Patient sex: F
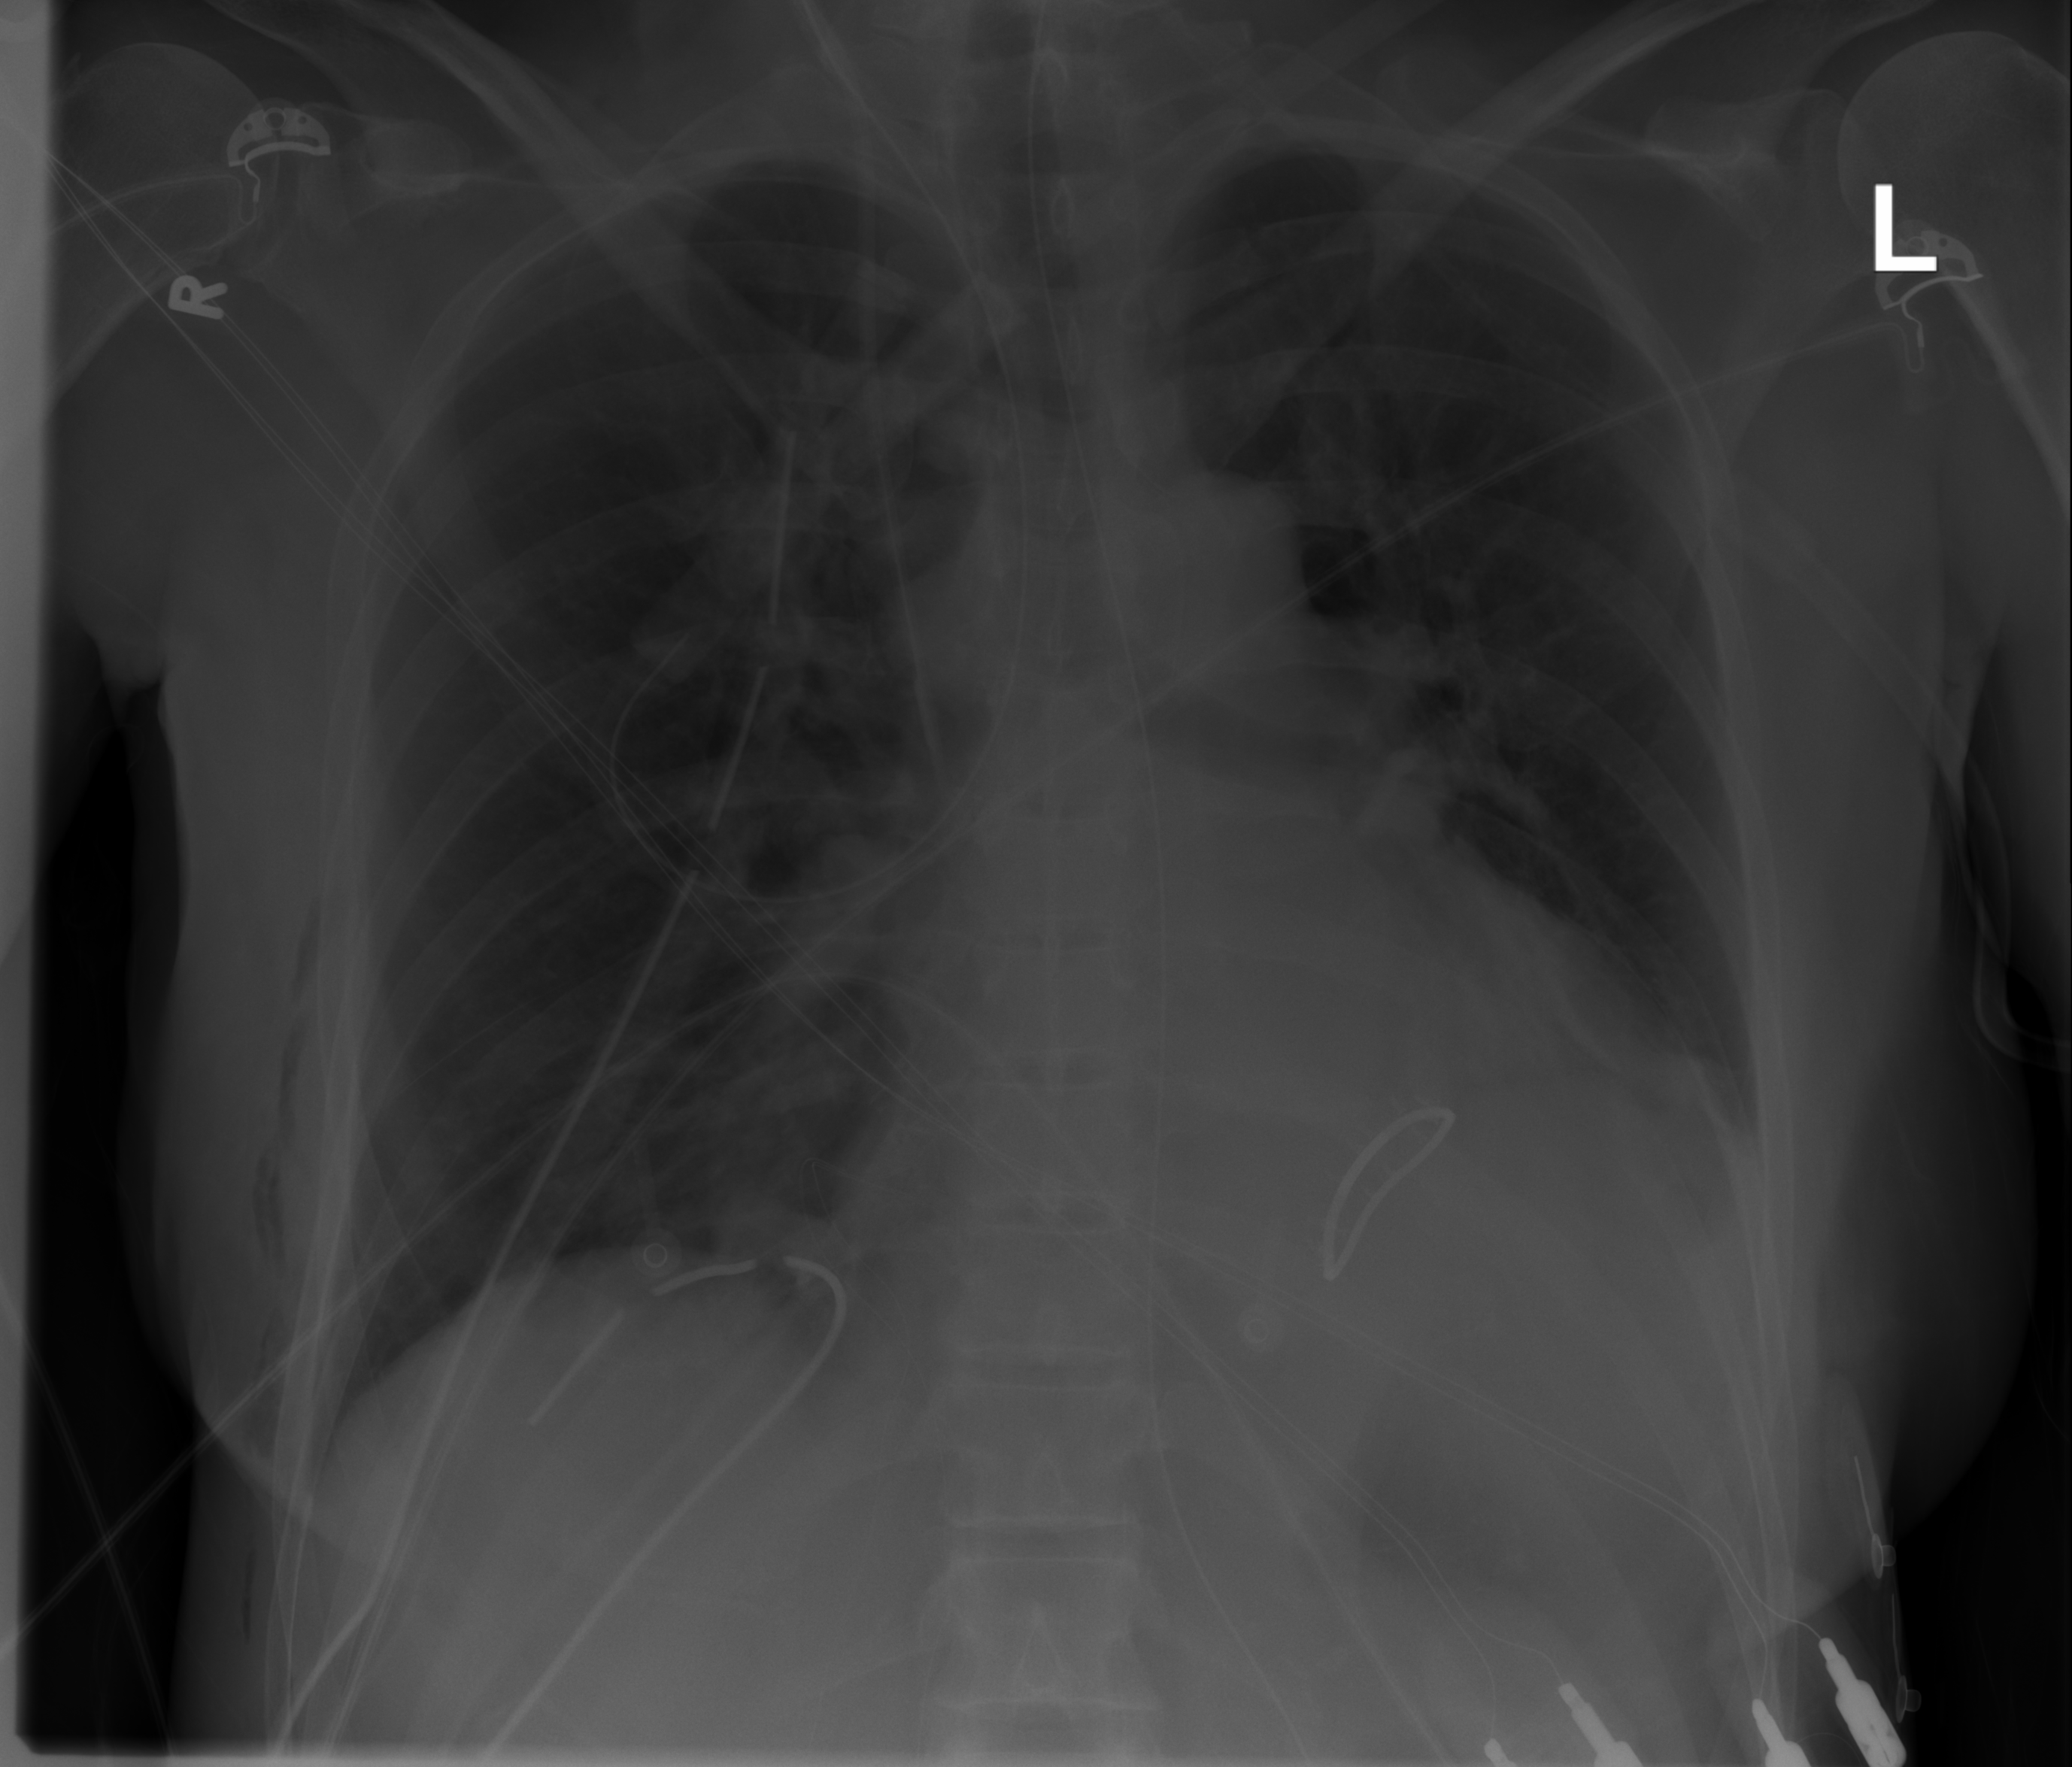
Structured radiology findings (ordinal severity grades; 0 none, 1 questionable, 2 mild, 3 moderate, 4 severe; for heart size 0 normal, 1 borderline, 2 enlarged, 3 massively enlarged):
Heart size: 2
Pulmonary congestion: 0
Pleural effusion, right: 0
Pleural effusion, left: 2
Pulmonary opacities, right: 0
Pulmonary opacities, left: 0
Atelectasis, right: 0
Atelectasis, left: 2